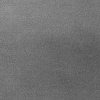
Atmospheric dust classification: dusty